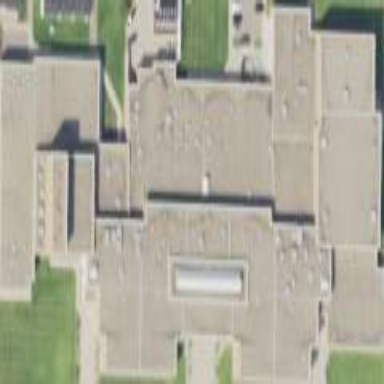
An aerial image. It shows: School building.